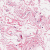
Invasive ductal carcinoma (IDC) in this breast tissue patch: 0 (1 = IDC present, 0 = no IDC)